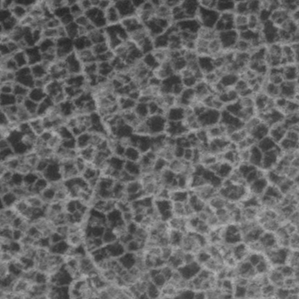
Label: frost